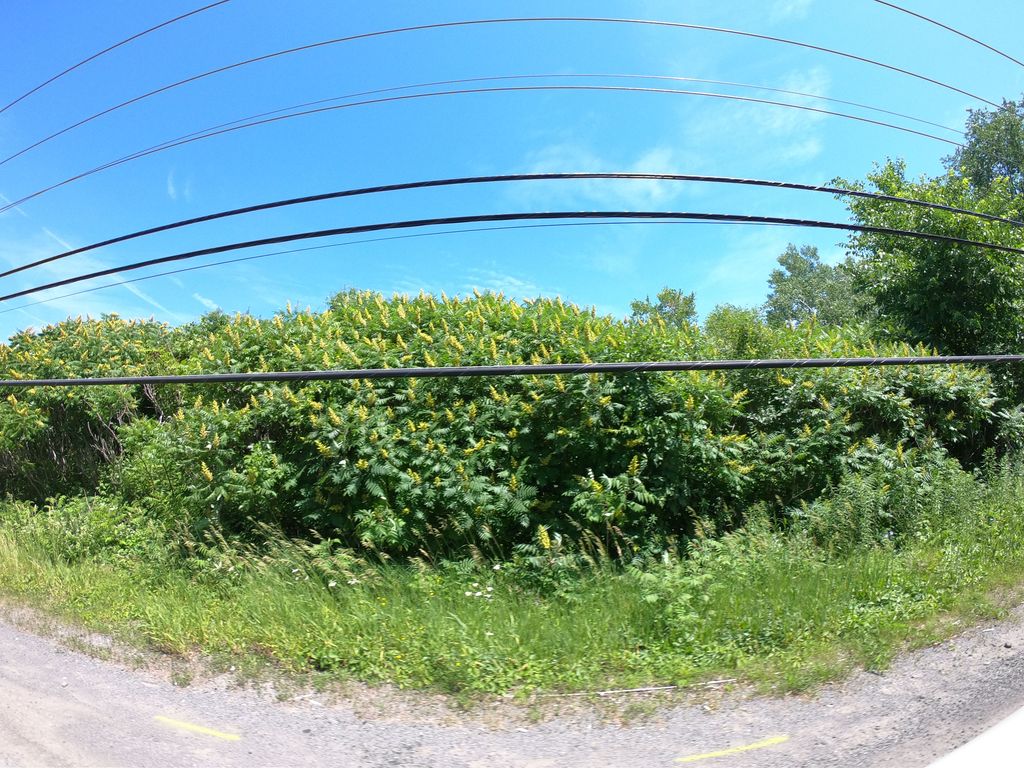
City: ottawa-gatineau